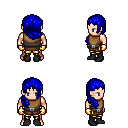
a pixel art fantasy rpg character, male body template, human, light skin, leather chest armor, gold greaves, blue right-swept hairstyle, gold gloves, black shoes, four views (front, back, left, right), 2x2 character sprite sheet, small pixel art, hard edges, no anti-aliasing